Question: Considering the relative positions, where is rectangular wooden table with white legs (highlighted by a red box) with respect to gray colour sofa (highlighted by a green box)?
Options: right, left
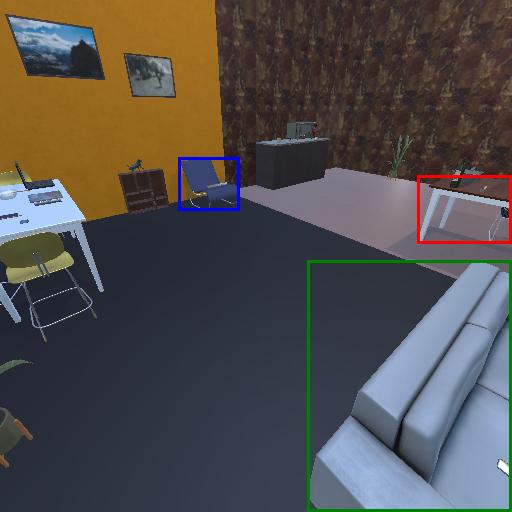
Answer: right